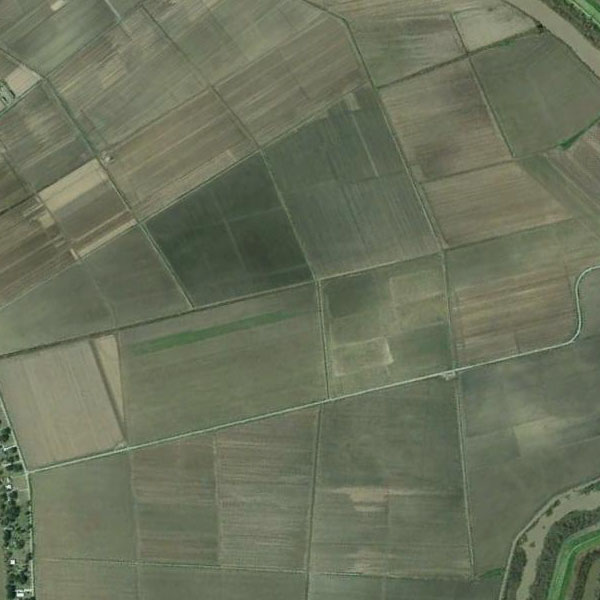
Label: Farmland